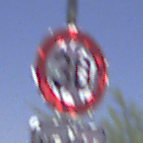
Verkehrszeichen: Geschwindigkeit30
Zusatzzeichen unten: HinweiseAufGefahrenDurchVerbaleAngabe10
Umgebung: Outdoor, RoadRail
Tageszeit: Midday
Wetter: Clear
Licht: Natural
Jahreszeit: NotSpecified
Kontrast: HighContrast